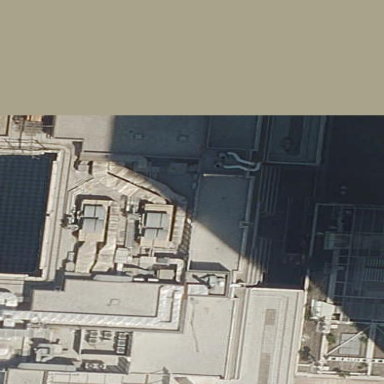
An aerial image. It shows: Office building.